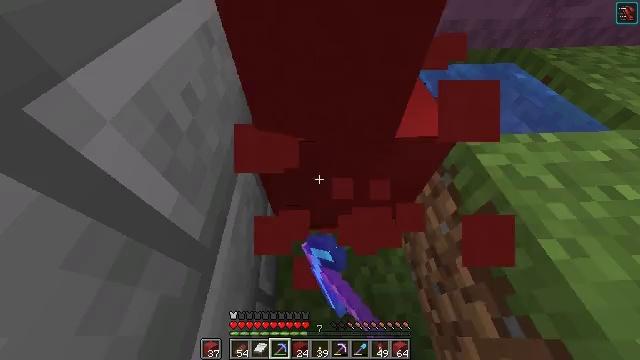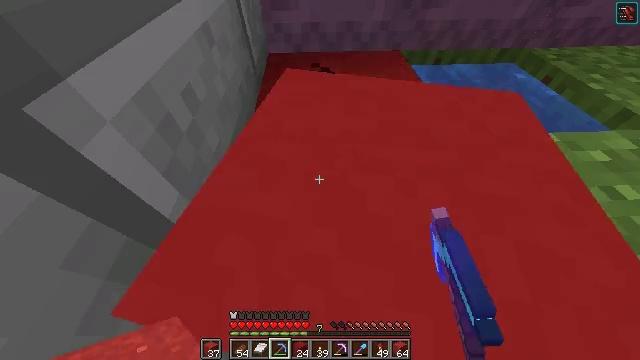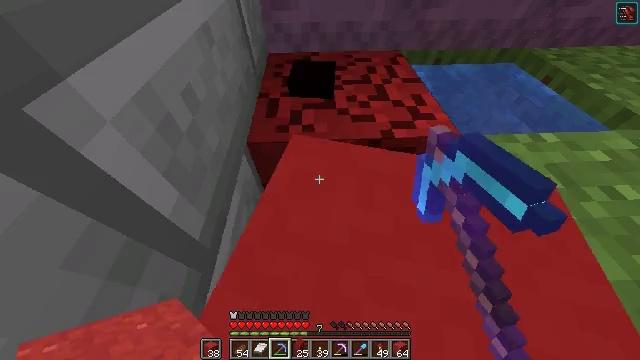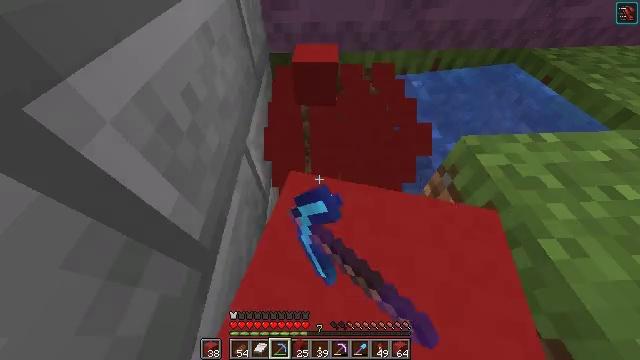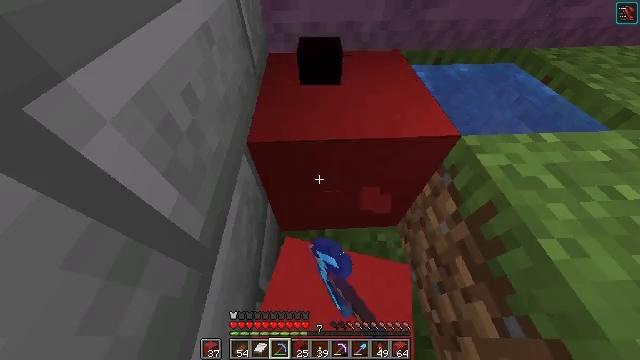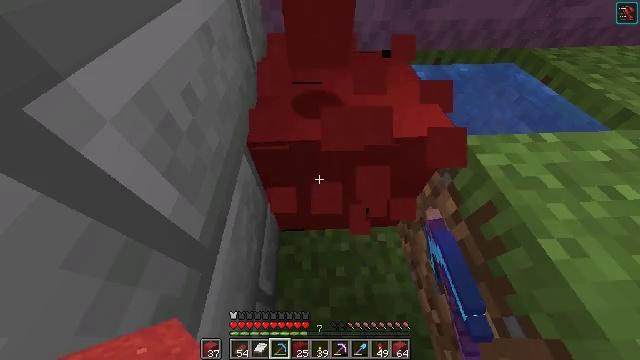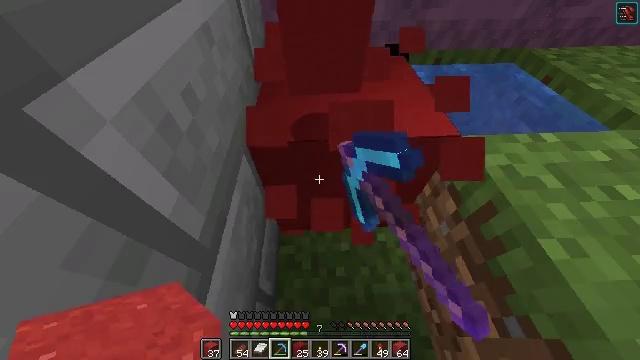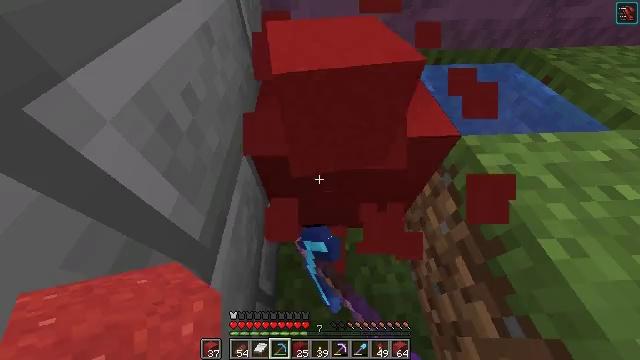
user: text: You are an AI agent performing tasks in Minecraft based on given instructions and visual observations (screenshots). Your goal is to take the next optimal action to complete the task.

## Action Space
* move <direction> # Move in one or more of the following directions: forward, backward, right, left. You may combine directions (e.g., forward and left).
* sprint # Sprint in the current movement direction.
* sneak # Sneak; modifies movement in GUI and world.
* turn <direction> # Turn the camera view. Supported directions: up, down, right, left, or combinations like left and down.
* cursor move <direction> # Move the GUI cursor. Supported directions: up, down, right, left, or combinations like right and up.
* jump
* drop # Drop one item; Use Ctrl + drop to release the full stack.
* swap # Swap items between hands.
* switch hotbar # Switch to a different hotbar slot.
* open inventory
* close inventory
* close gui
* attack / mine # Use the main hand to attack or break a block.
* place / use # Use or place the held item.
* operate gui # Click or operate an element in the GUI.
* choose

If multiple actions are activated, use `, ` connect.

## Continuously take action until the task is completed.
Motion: motion action
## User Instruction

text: Retrieve red concrete from a structure.
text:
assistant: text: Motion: attack / mine and use / place
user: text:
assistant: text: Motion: attack / mine and use / place
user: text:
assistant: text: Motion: attack / mine and use / place
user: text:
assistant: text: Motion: attack / mine and use / place
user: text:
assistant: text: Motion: attack / mine and use / place
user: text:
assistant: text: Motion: attack / mine and use / place
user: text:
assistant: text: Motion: attack / mine and use / place
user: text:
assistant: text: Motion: attack / mine and use / place